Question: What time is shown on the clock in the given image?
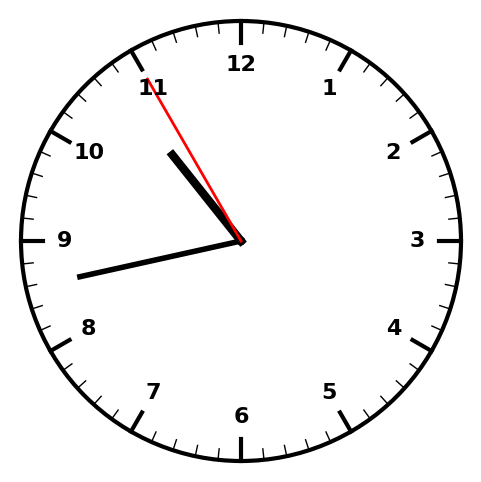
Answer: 10:42:55